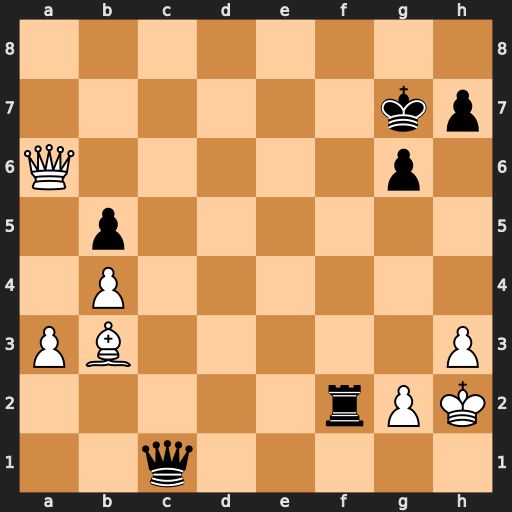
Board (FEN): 8/6kp/Q5p1/1p6/1P6/PB5P/5rPK/2q5
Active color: w
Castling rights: -
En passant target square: -
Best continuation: Qa7+ Kh6 Qxf2